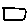
Label: square